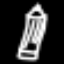
Label: pencil